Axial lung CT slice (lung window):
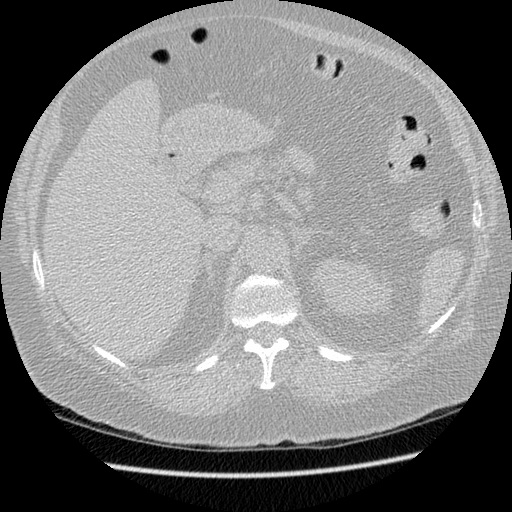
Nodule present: no